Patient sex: M
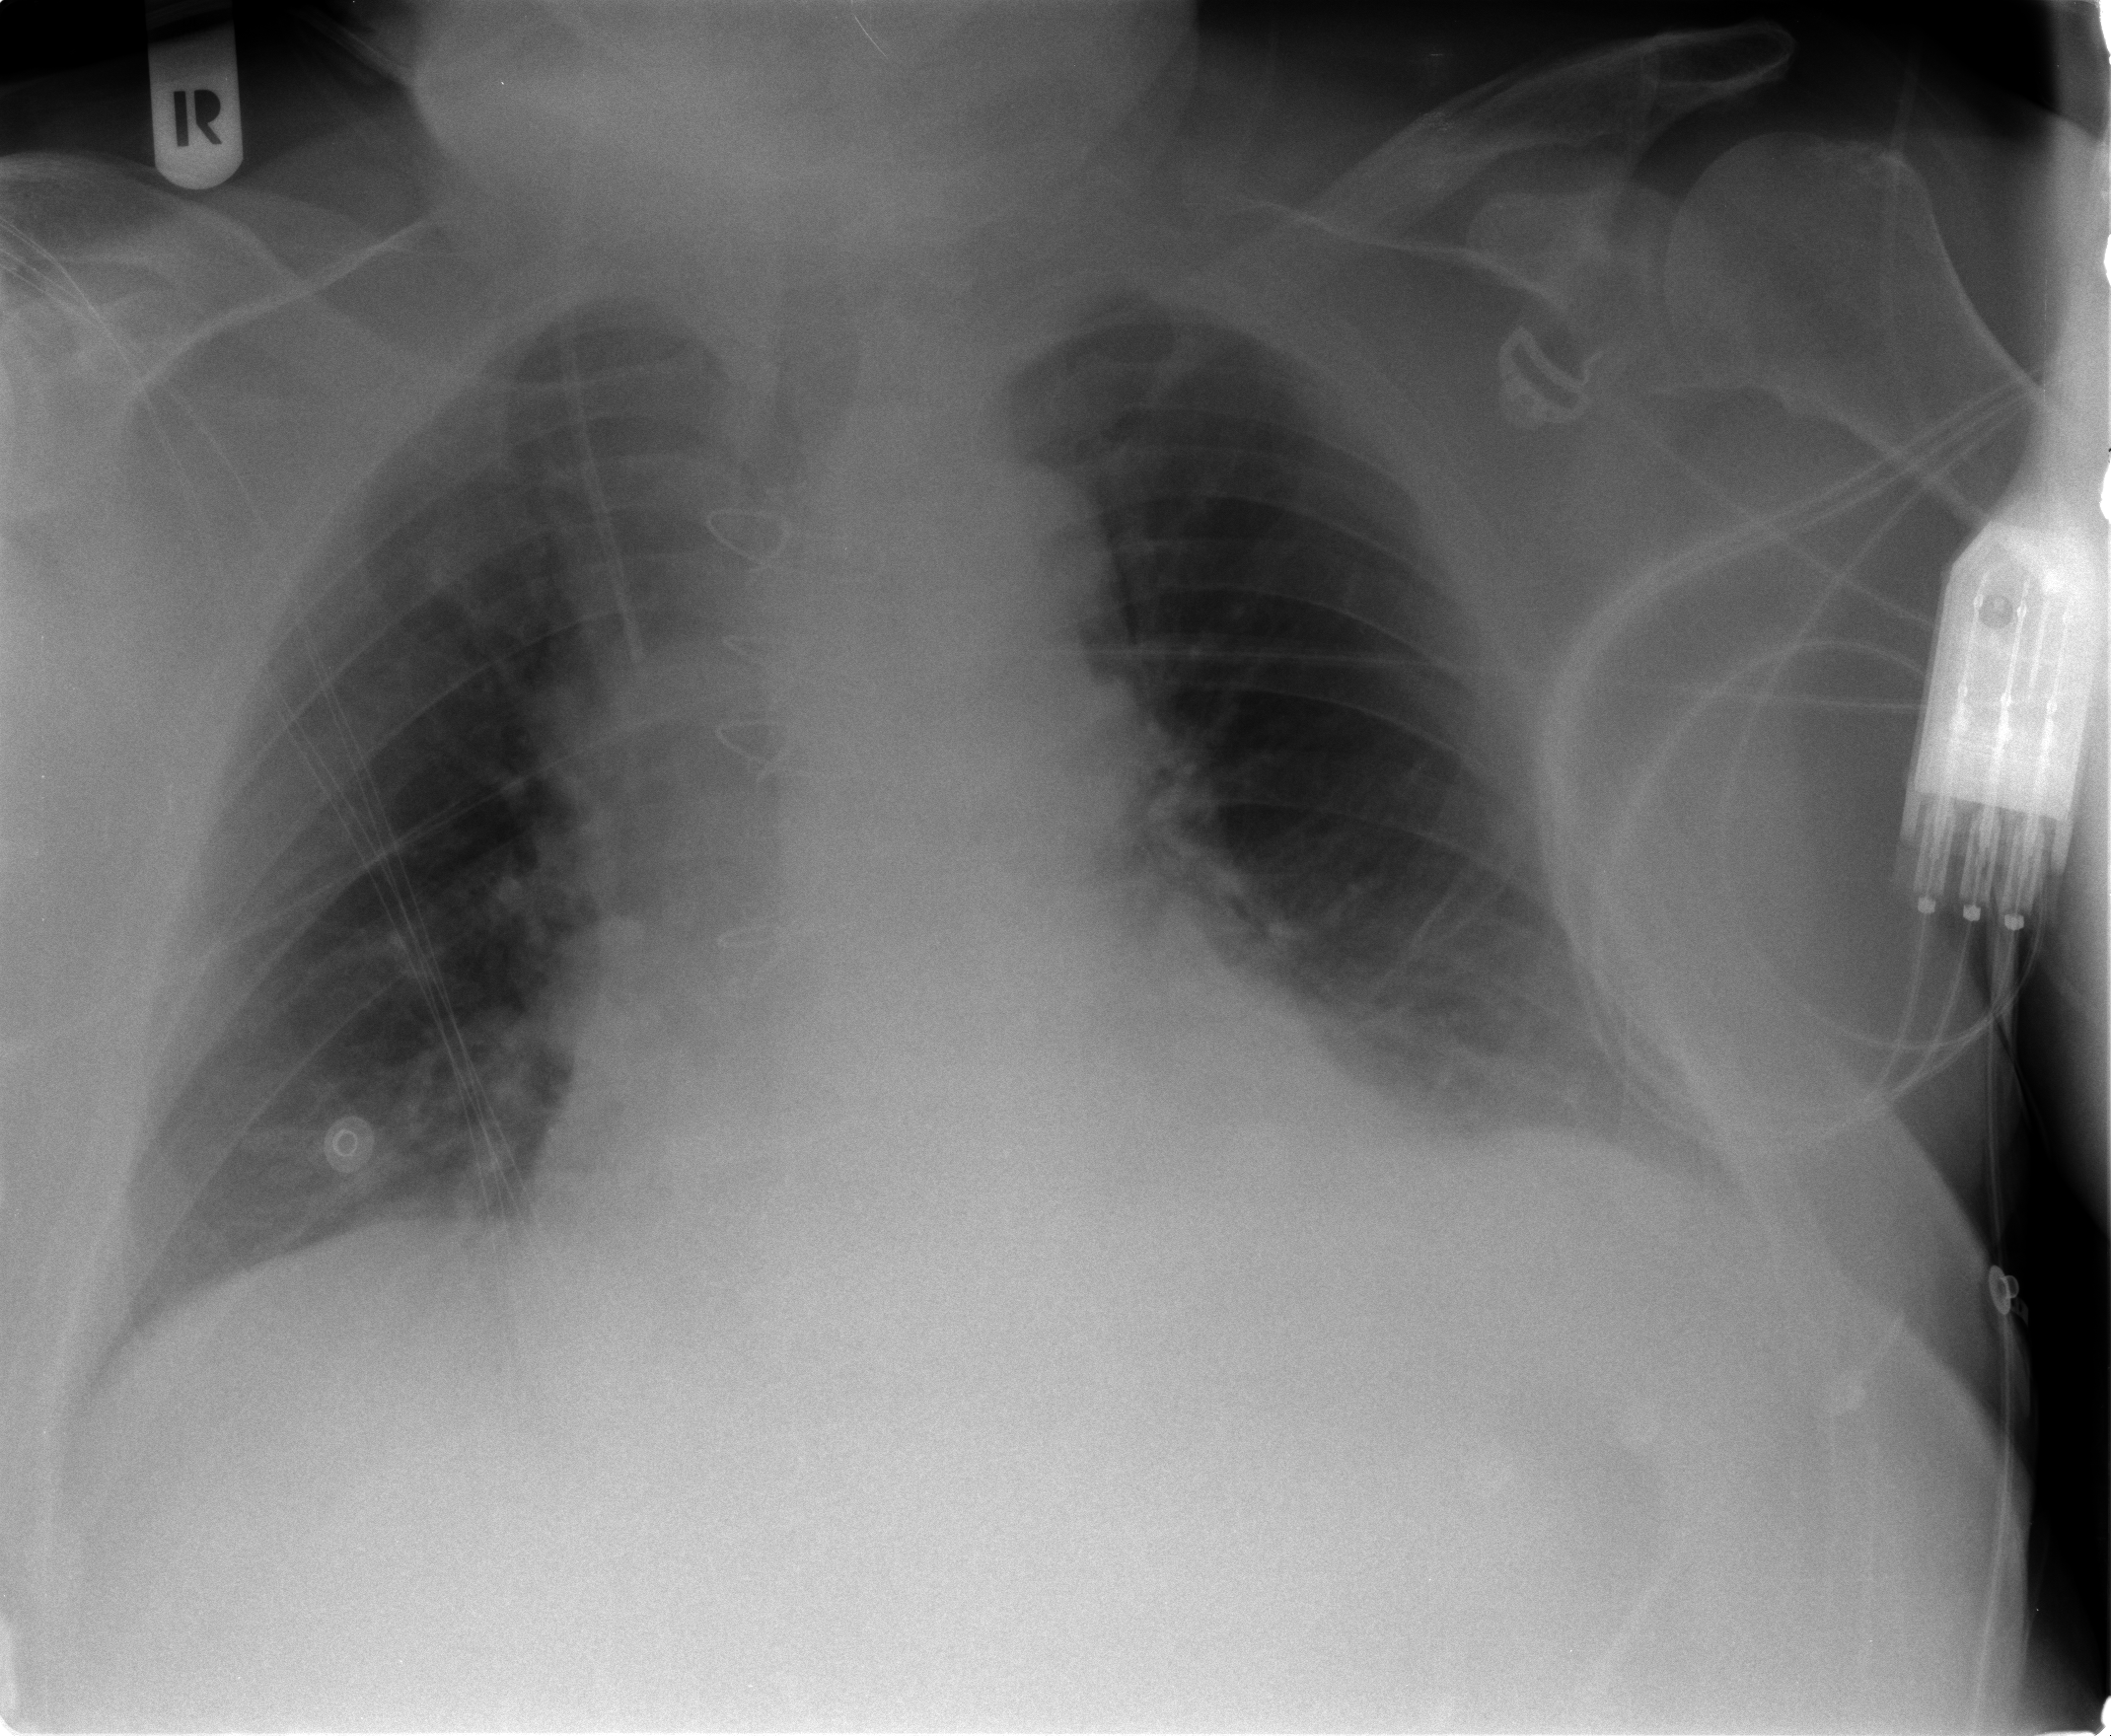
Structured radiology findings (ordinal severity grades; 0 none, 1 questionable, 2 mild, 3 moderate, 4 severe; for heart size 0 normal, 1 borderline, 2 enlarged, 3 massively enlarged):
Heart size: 2
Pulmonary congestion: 2
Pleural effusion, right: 0
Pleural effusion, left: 0
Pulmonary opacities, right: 0
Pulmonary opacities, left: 0
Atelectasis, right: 2
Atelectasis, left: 2